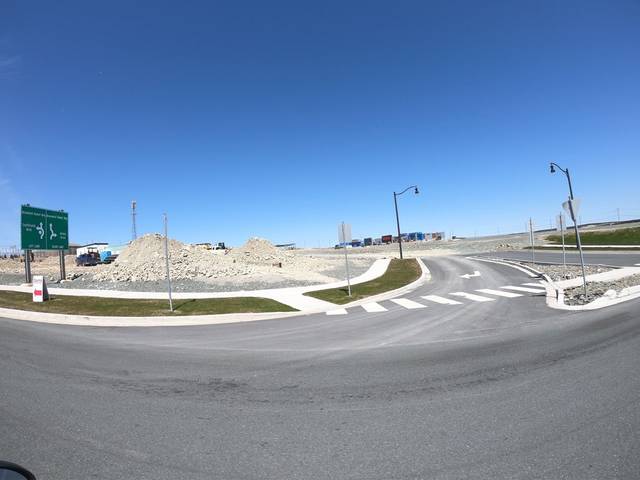
Region: Canada
Coordinates: 47.507, -52.827